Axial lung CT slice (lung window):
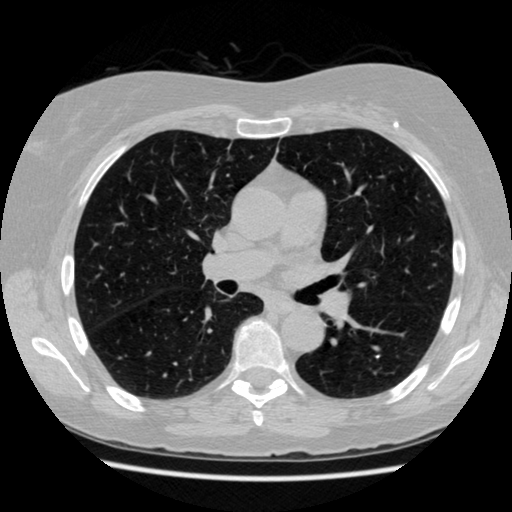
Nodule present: no